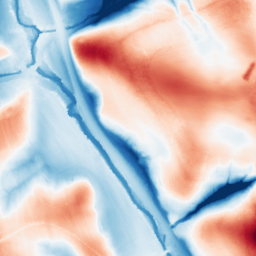
Category: edge_preserving
Decomposition family: guided
Decomposition parameters: radius: 32
eps: 0.01
Upsampling method: cubic_catmull_rom
Upsampling parameters: scale: 2
Upsampling scale: 2